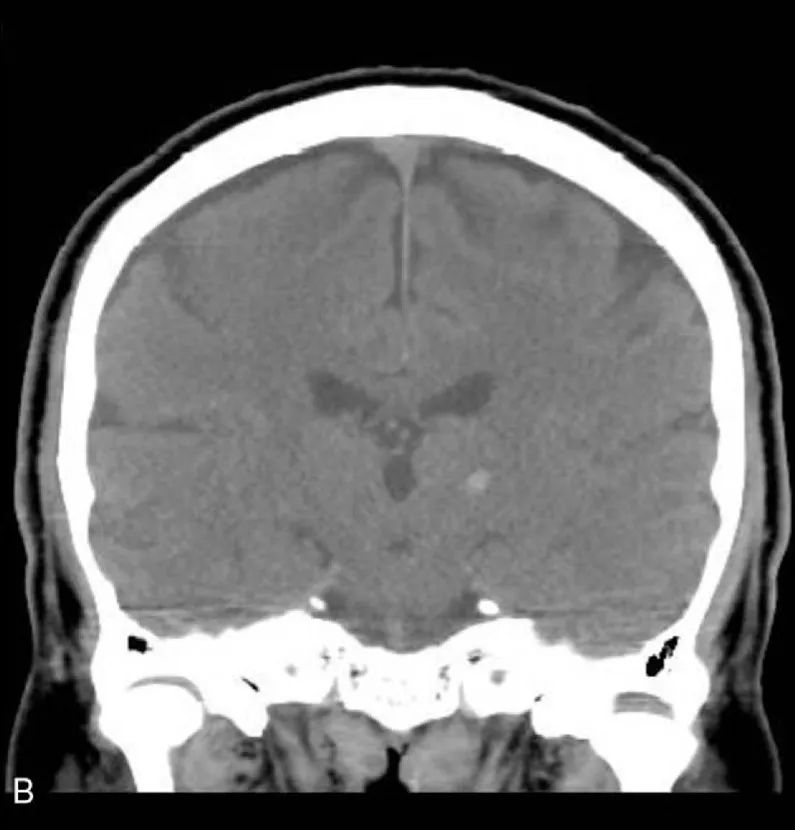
Computed tomography showing left thalamus hemorrhage (coronal view).
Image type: radiology (ct)